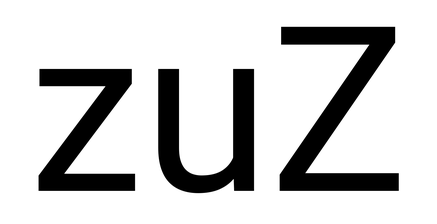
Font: Roboto_Regular